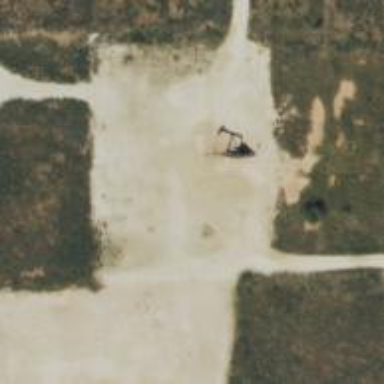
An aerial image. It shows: Petroleum well.